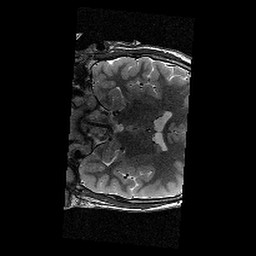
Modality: T2w
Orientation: coronal
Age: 12
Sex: male
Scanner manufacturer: siemens
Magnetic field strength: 3 T
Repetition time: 9.23 s
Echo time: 0.067 s